Pattern: WaterWave
Description: Add random water wave effect onto an image.
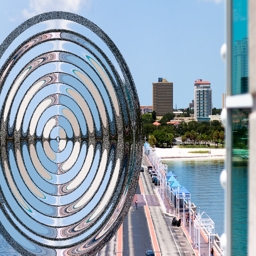
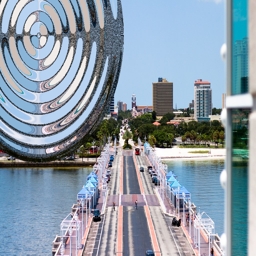
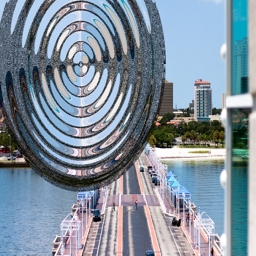
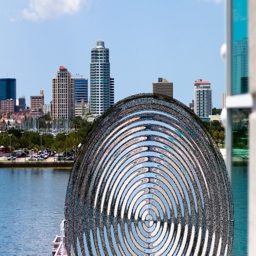